Question: Please see the error of this program in the image
It is in java swing
blog: solvedprograms.blogspot.com
thanks
anuj
Please see the error of this program in the image
It is in java swing
blog: solvedprograms.blogspot.com
thanks
anuj
'''
import java.applet.*;
import javax.swing.*;
import javax.swing.event.*;
import java.awt.event.*;
import java.awt.*;
import java.io.*;
import java.lang.*;
public class d1 implements ActionListener
{
JButton jb;
JFrame jf;
d1()
{
button();
frame();
jf.setVisible(true);
}
public void button()
{
jb=new JButton("p2222222");
jf.add(jb,BorderLayout.EAST);
jb.addActionListener(this);
}
public void frame()
{
jf=new JFrame("p2 frame");
jf.setSize(500,500);
}
public void actionPerformed(ActionEvent ae)
{
if(ae.getActionCommand().equals(jb.getText()))
{
}
}
public static void main(String args[])throws IOException
{
SwingUtilities.invokeLater(
new Runnable()
{
public void run()
{
d1 a=new d1();
}
}
);
}
}
'''

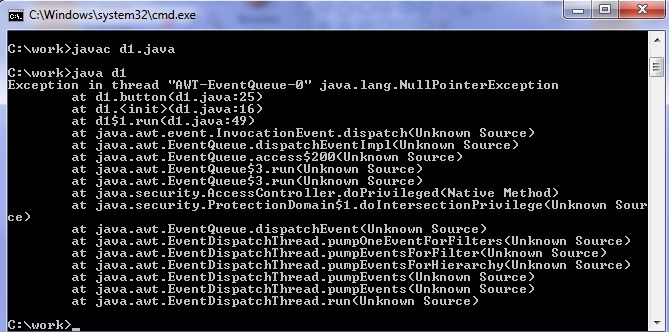
Answer: jf (your frame) is null. you call 'button()' before you call 'frame()'